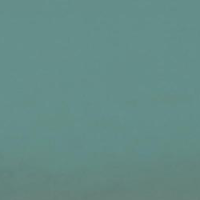
EUNIS habitat code: 15
Species observed at this site:
Aythya ferina